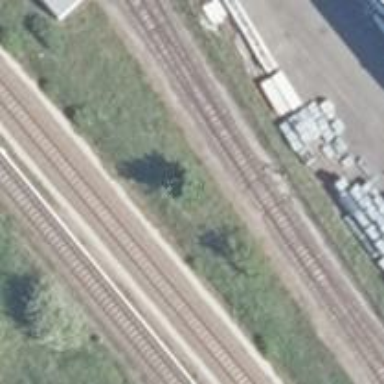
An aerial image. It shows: Railway switch.